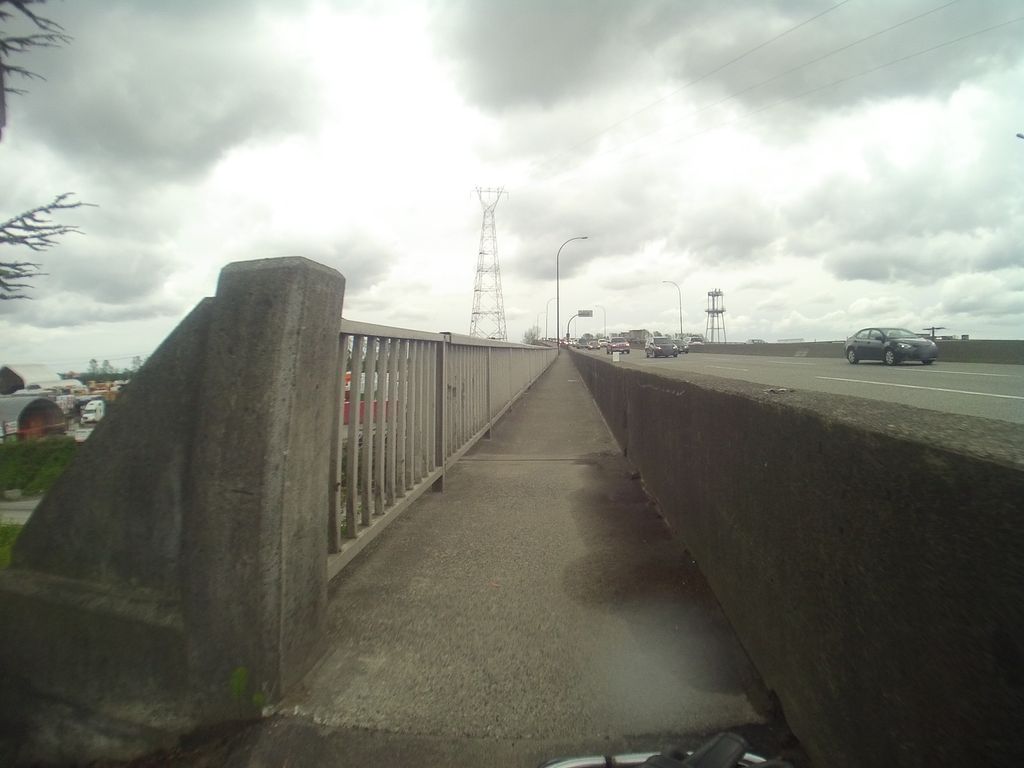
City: vancouver